Question: I have criteria ranges (C3:C9, I4:I9, O4:O9) which I would like to use in my countifs statement. Doing one range on its own works as expected. But as soon as I add more than one range into the countif statement it returns a NULL value.
Due to the layout of the spreadsheet these values are the same just split across 3 ranges.

The spreadsheet should help me view times teams are going on lunch. And i have a working model. Just need help working with Multiple Data ranges in Countifs
Tried using a single Data set - Works as expected
Tried all sets singular. They also work as intended.
'''
=COUNTIFS($C4:C$9, "<=" & A12,$E4:$E9,">" & A12) Works Single Criteria Range)
'''
Works Single Criteria Range)
'''
=COUNTIFS($C4:C$9 $I$4:$I$8 $O$4:$O$9, "<=" & A12,$E4:$E9,">" & A12)
'''
NULL Value Does not work.
The Expected output would be for all data ranges to be accepted and not return a null value.
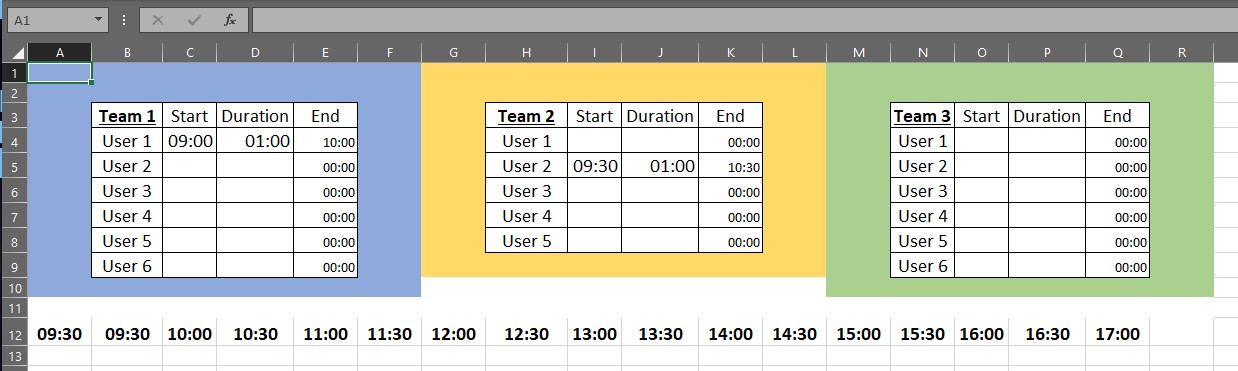
Answer: You might want to consider using 'SUMPRODUCT()', here is an example:
<URL>
The formula I used translates to:
'''
=SUMPRODUCT(((A1:A11<=A12)*(A1:A11<>"")*(C1:C11>A12))+((D1:D11<=A12)*(D1:D11<>"")*(F1:F11>A12)))
'''
You can extend the formula with more ranges obviously. In your case it would look like:
'''
=SUMPRODUCT(((C4:C9<=A12)*(C4:C9<>"")*(E4:E9>A12))+((I4:I9<=A12)*(I4:I9<>"")*(K4:K9>A12))+((O4:O9<=A12)*(O4:O9<>"")*(Q4:Q9>A12)))
'''